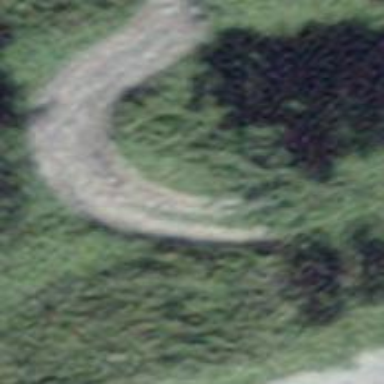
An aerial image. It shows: Ground path.